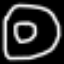
Label: donut